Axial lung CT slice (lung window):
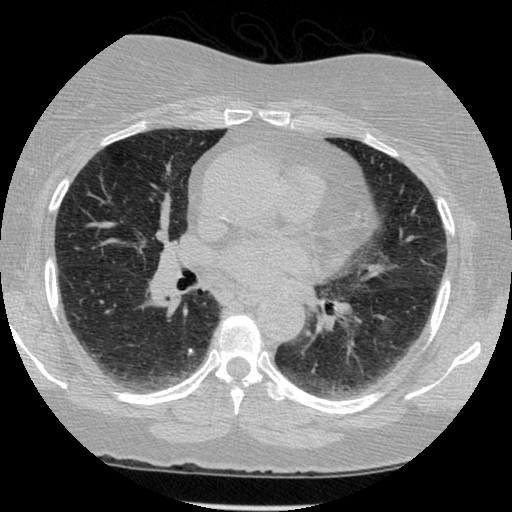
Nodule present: yes
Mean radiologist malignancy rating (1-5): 1